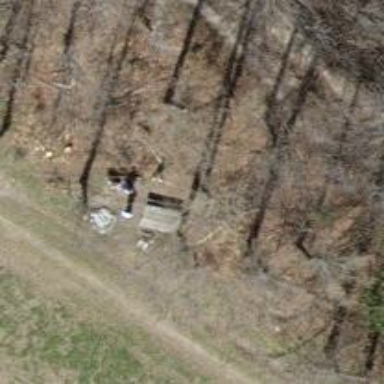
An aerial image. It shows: Picnic table located in leisure land area.